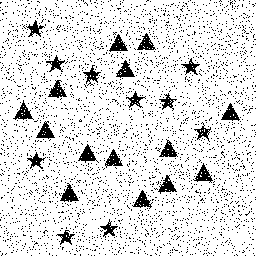
Squares: 0
Triangles: 14
Stars: 10
Total shapes: 24